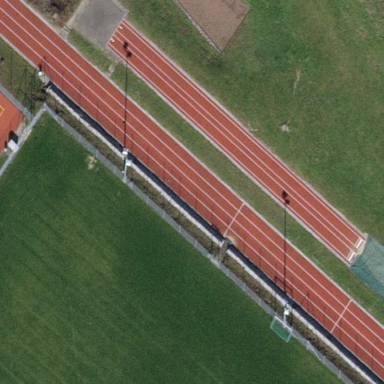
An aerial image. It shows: Tartan track in leisure land.